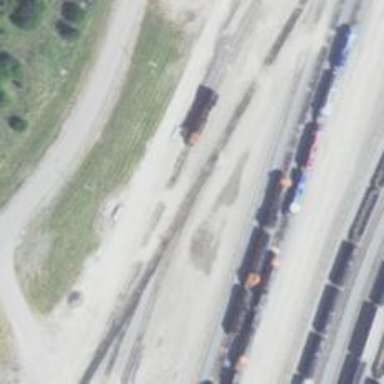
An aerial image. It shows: Railway yard used for servicing trains.